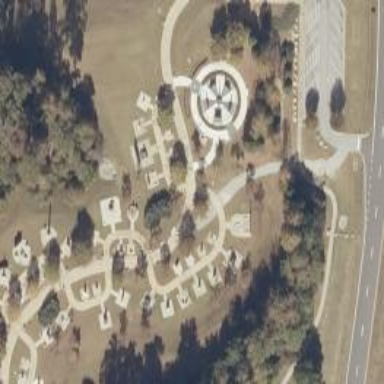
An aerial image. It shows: Historic memorial.